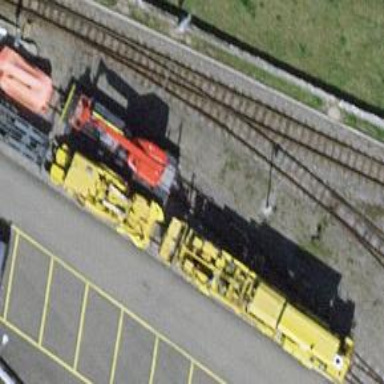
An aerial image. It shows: Narrow-gauge railway yard with electrified tracks featuring contact line.